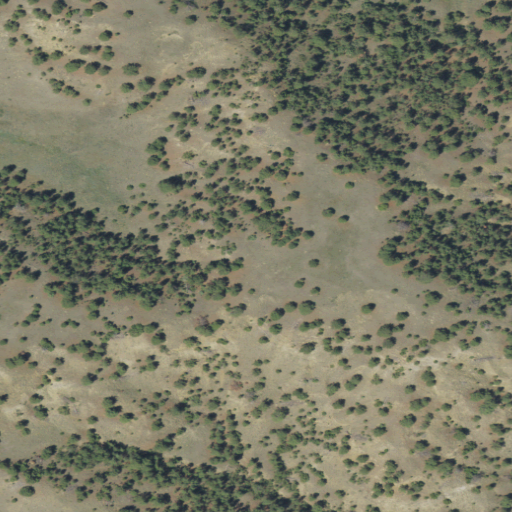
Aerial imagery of mountain in Montana named Pine Hill containing evergreen forest, shrub, and grassland